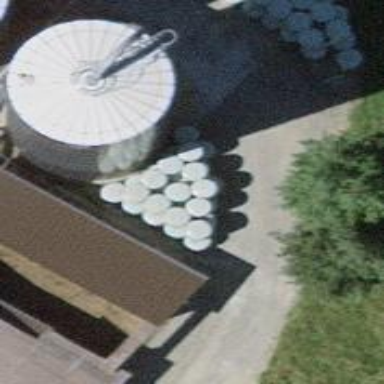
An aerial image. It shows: Silo.